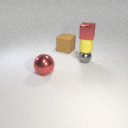
small red metal cube above small yellow rubber cylinder